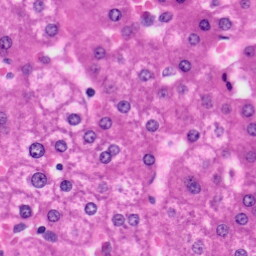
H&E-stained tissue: Liver